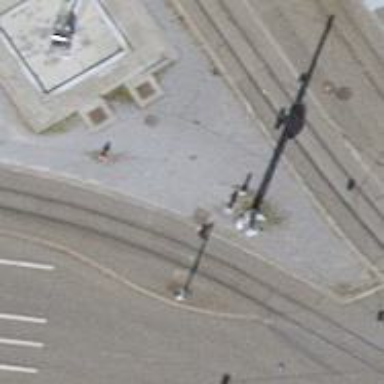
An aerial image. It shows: Support pole.